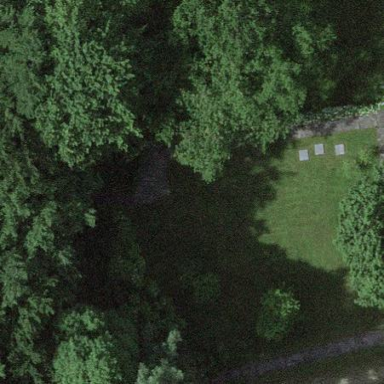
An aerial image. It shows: Sector in the cemetery.